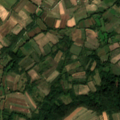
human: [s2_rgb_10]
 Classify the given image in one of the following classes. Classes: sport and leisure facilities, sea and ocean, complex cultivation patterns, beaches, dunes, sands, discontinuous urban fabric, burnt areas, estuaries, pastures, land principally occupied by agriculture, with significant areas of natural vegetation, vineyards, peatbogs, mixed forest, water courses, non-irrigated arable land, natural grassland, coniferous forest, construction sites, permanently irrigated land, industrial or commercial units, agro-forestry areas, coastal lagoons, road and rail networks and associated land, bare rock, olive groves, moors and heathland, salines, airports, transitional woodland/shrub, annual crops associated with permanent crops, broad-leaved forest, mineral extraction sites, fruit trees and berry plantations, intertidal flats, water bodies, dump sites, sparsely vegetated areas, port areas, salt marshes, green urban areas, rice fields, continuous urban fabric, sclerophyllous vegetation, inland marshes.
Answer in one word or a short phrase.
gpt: discontinuous urban fabric, non-irrigated arable land, complex cultivation patterns, land principally occupied by agriculture, with significant areas of natural vegetation, broad-leaved forest